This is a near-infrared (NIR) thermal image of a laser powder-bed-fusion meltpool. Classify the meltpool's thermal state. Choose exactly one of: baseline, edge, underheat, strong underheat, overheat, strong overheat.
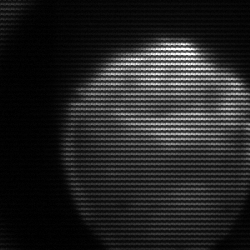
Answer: edge